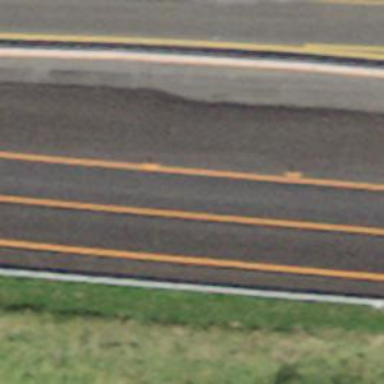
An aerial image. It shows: Asphalt motorway of trunk classification.